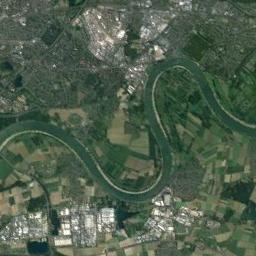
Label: river